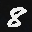
Label: 8